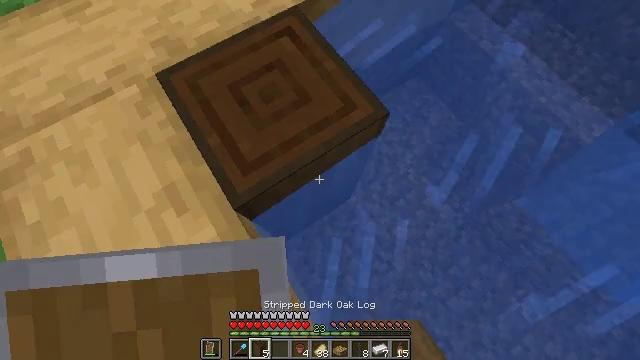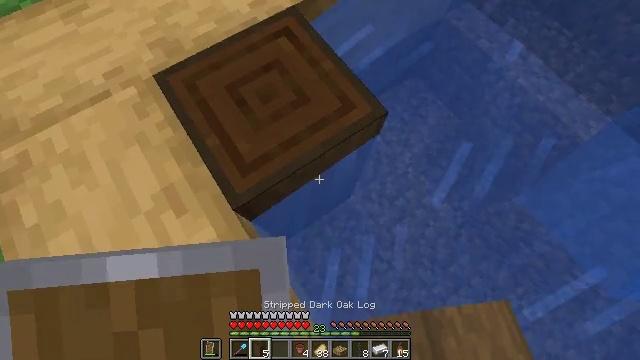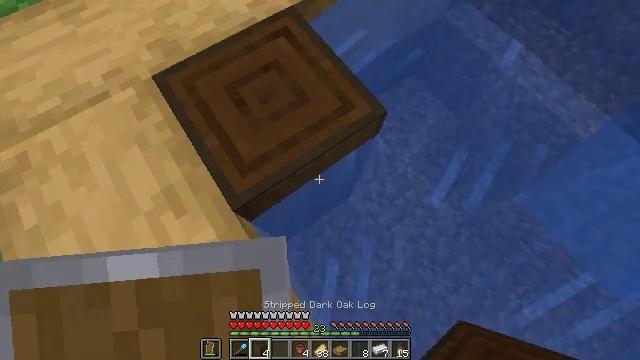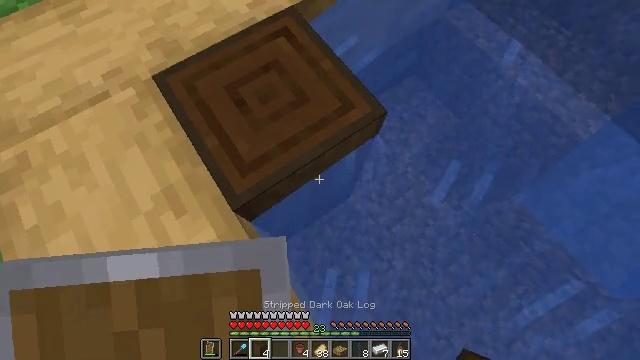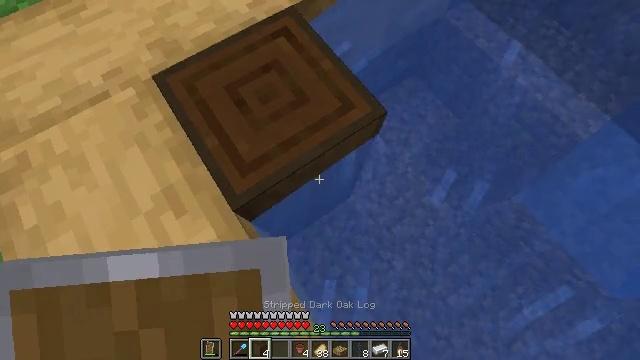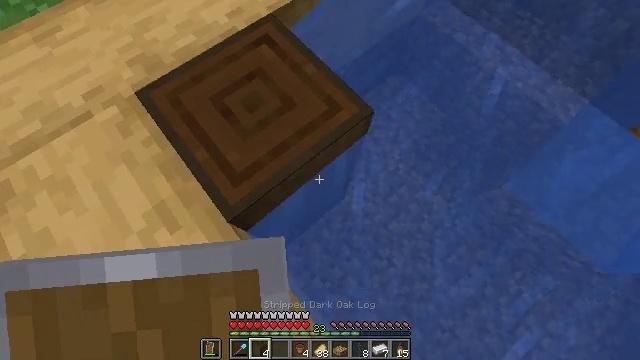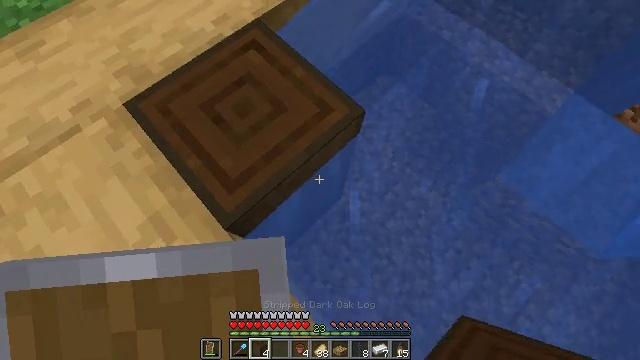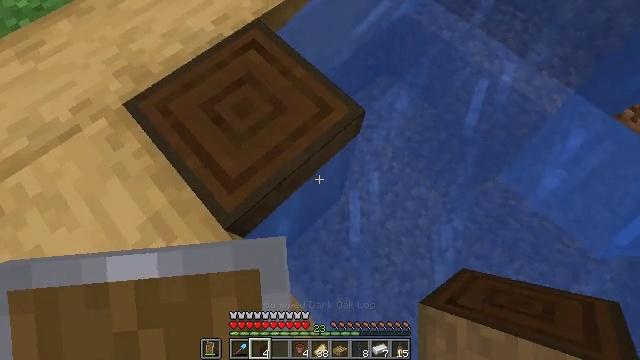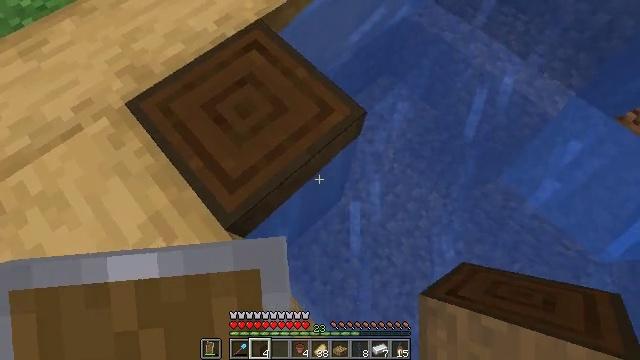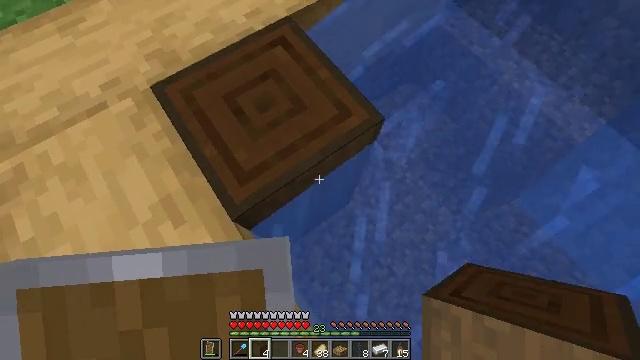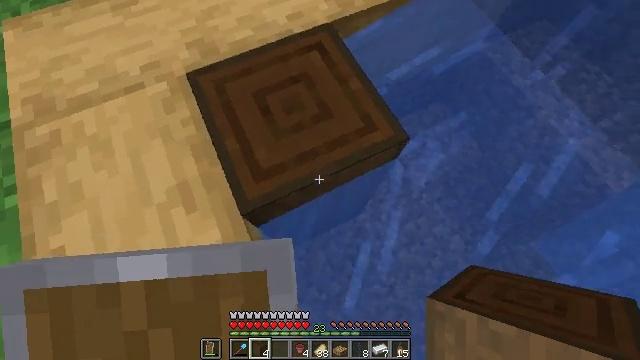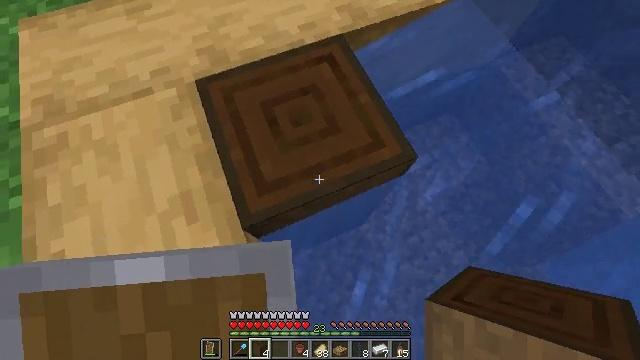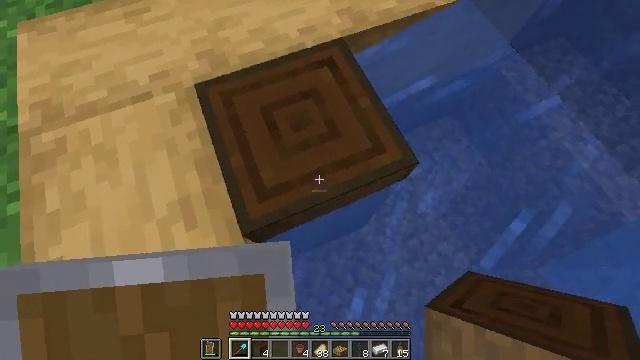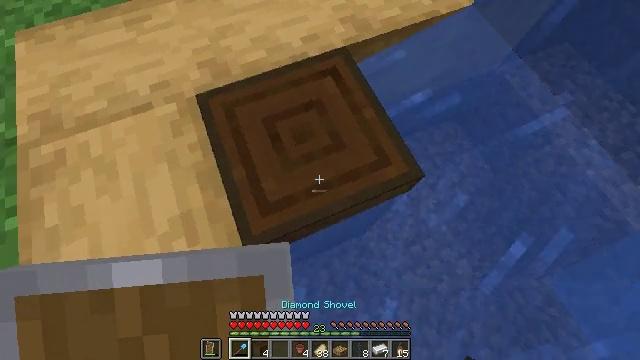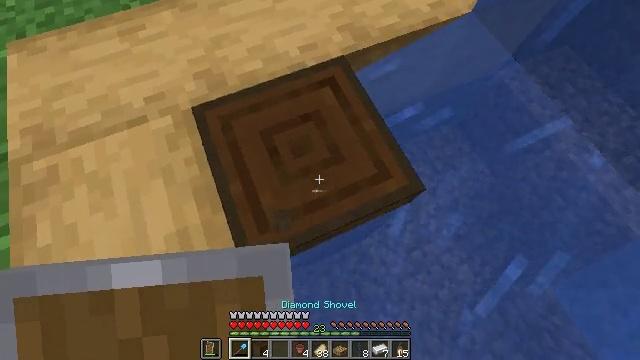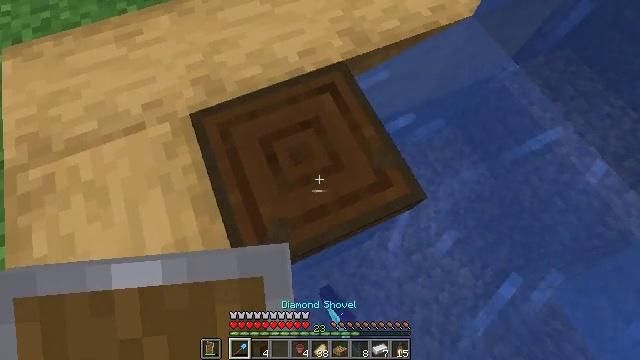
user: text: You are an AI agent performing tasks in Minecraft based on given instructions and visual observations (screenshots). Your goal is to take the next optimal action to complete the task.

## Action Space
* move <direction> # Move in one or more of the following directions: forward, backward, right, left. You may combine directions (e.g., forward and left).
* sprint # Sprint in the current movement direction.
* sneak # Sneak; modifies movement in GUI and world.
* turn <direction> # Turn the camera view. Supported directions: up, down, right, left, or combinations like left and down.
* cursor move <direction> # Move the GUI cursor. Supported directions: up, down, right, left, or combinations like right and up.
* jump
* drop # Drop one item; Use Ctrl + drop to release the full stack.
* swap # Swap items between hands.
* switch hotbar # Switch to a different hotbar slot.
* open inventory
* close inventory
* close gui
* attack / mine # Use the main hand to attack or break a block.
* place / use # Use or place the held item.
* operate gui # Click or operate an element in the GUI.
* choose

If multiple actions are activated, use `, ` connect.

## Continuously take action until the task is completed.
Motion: motion action
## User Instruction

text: Mine the stripped dark oak log.
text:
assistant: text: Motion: sneak
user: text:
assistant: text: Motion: sneak
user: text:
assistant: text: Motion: sneak
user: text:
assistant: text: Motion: sneak
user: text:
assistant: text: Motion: sneak, turn right
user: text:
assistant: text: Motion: sneak, turn right
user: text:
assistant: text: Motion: sneak
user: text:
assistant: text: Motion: sneak
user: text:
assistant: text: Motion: move forward, sneak, turn left
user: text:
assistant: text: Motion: move forward, sneak, turn left
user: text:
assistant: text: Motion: move forward, sneak, turn left
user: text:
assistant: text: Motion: move forward, sneak, switch to hotbar 1
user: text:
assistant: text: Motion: move forward, sneak, switch to hotbar 1
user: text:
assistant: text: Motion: move forward, sneak, attack / mine
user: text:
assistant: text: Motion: move forward, sneak, attack / mine
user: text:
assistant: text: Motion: sneak, attack / mine
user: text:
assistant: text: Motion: sneak, attack / mine
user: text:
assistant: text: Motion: sneak, attack / mine
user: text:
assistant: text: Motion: sneak, attack / mine
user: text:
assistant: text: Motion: sneak, attack / mine
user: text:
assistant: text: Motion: sneak, attack / mine
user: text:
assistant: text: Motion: sneak, attack / mine
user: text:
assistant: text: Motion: sneak, attack / mine
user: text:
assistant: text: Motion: move left, sneak, attack / mine
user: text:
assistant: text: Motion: move back and move left, sneak, attack / mine
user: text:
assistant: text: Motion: move back and move left, sneak, attack / mine
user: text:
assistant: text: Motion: move back and move left, sneak
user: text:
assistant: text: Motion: sneak, turn right, open inventory
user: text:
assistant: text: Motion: cursor move right and down, open inventory
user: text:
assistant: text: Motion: sneak, cursor move right and down, open inventory